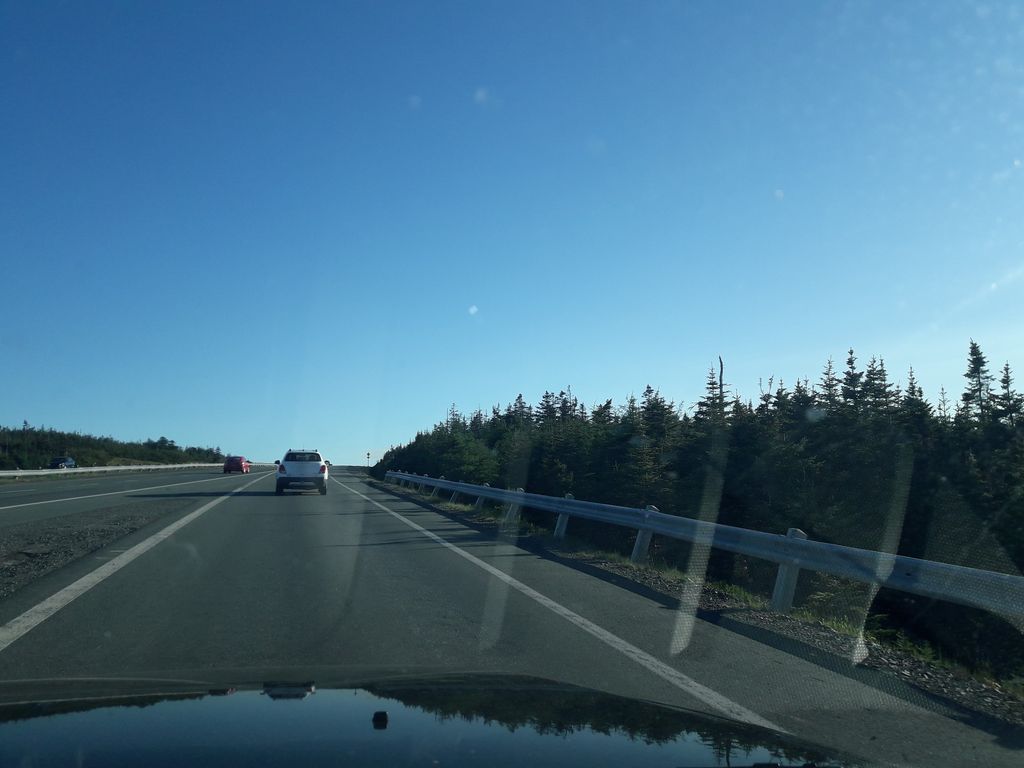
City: st_johns